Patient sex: F
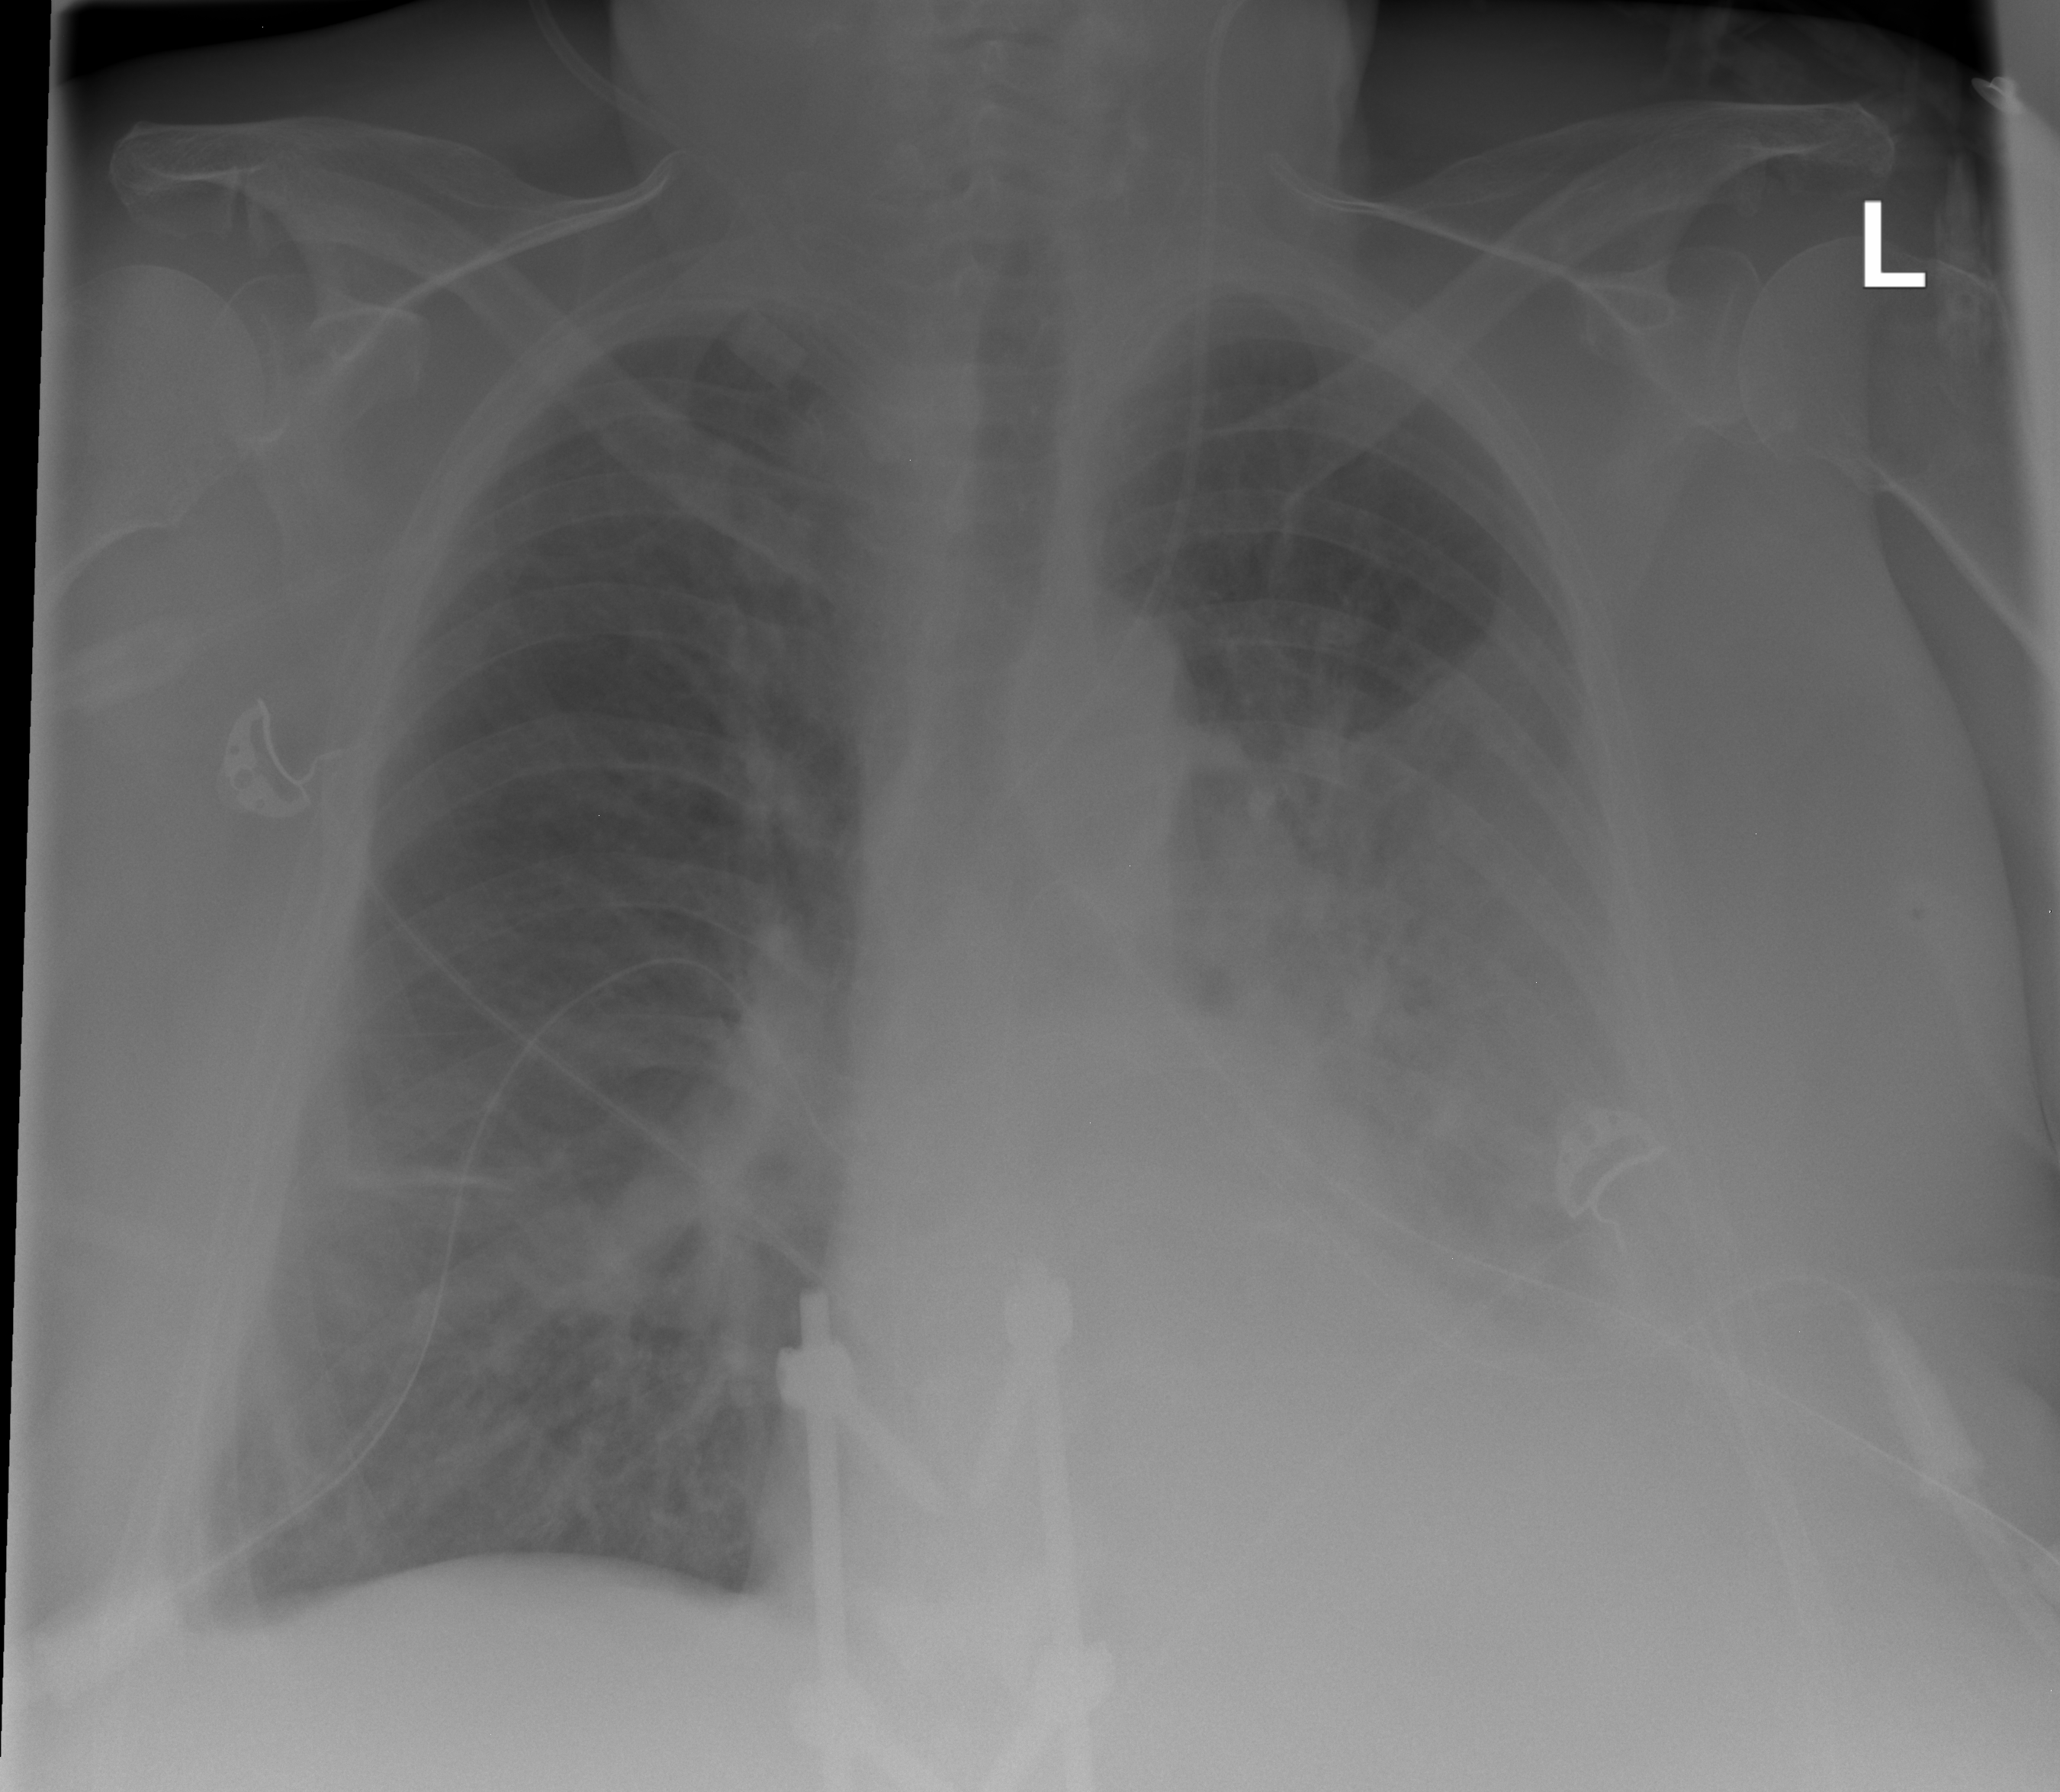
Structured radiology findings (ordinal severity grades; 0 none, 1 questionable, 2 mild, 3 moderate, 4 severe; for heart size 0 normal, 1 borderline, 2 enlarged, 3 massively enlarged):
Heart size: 1
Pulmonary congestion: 2
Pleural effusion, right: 0
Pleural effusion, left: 3
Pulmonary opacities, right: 0
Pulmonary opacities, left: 2
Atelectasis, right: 0
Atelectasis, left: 2